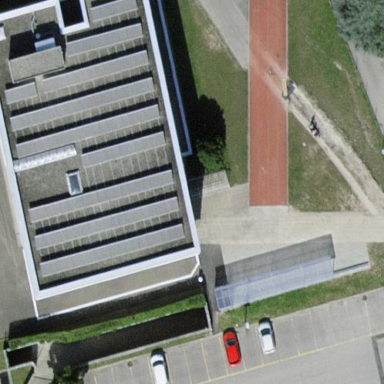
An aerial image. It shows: School building.